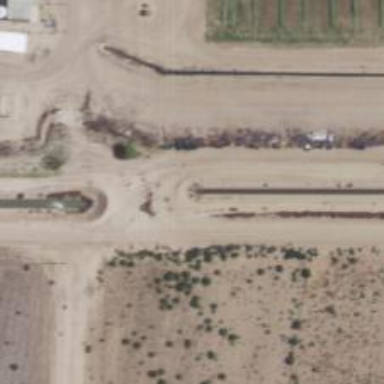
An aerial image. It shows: Irrigation canal used for providing water to the land.